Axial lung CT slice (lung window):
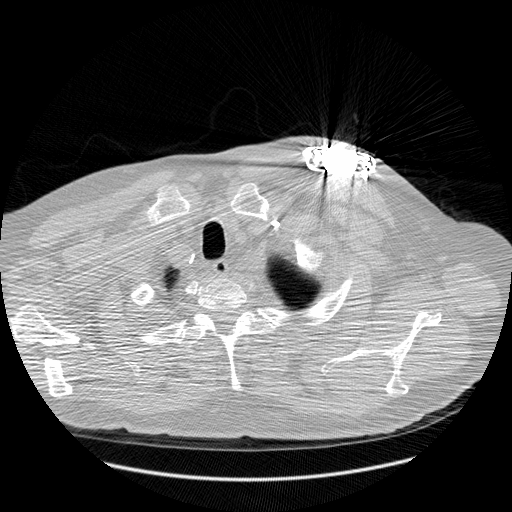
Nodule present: no